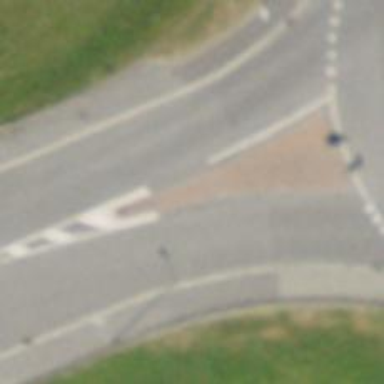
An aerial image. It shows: Uncontrolled zebra crossing with pedestrian island.